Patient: sex M, age 29
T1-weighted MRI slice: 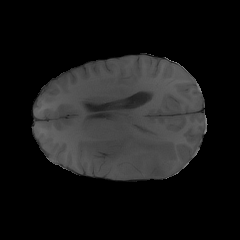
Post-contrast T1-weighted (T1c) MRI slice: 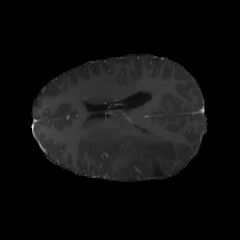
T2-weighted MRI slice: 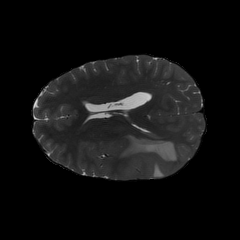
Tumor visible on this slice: yes
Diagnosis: Astrocytoma, IDH-mutant
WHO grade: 4